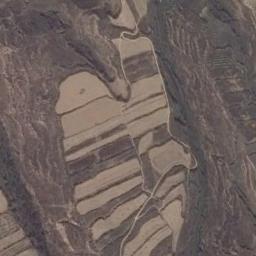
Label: terrace